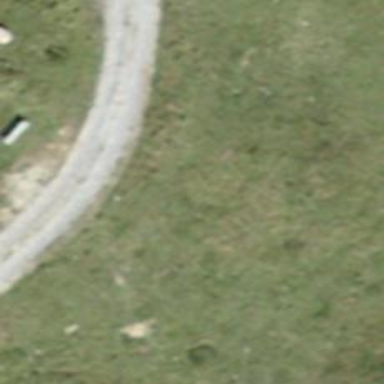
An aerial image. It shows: Bench.